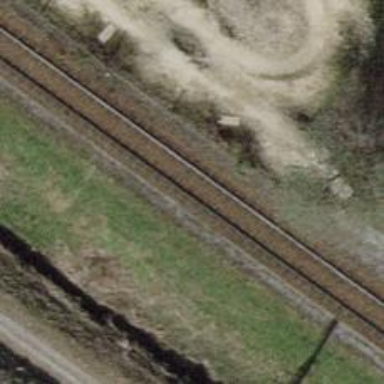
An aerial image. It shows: Single track railway spur with electrification through contact line.